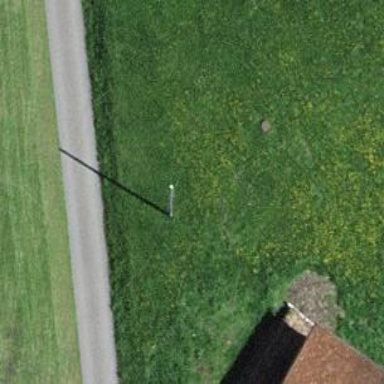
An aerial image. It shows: Minor power line.